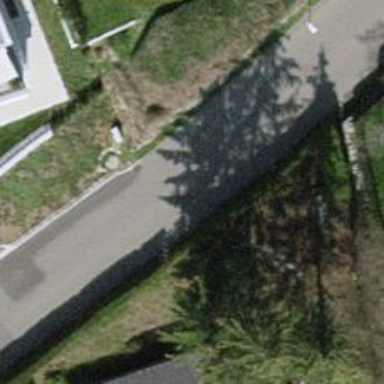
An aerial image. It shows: Residential road with asphalt surface and no sidewalk.